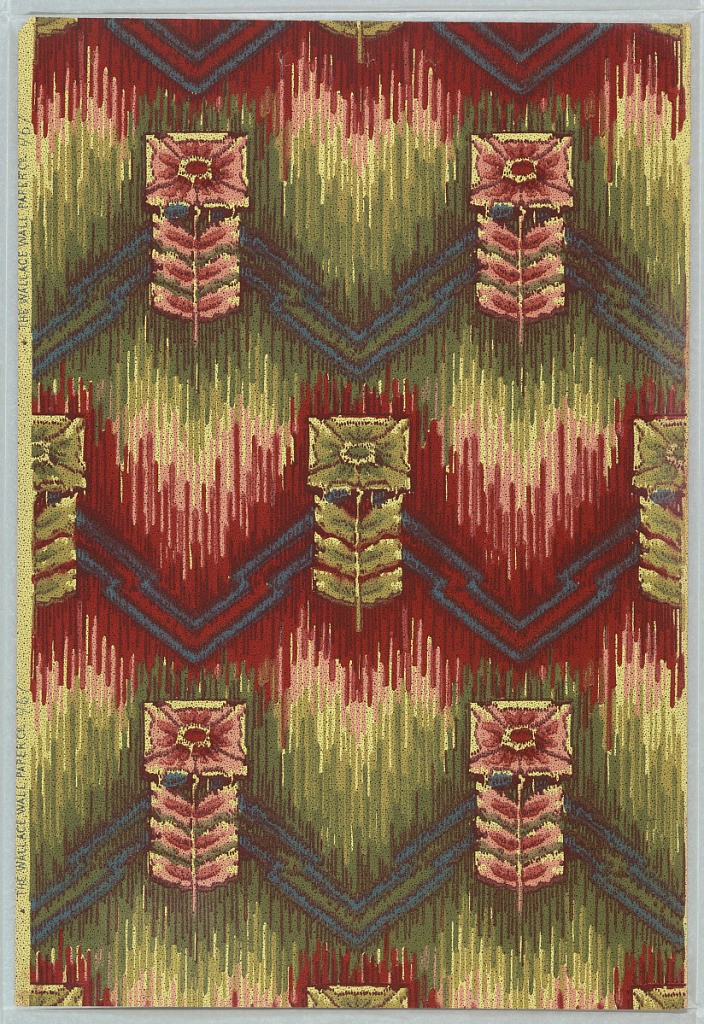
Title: Sidewall - sample
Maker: Wallace Wall-Paper Co., Cortland, New York
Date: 1906–08
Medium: Machine-printed on paper
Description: Stylized floral and foliate design, possibly based on American Indian motifs. Zig-zag design connects flower motifs. Printed in red, green and blue on off-white ground.